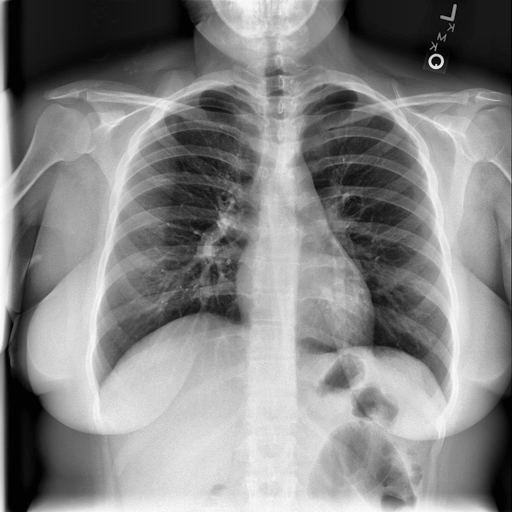
Finding: NORMAL